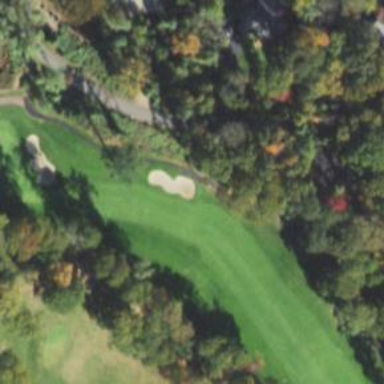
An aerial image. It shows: Golf hole.